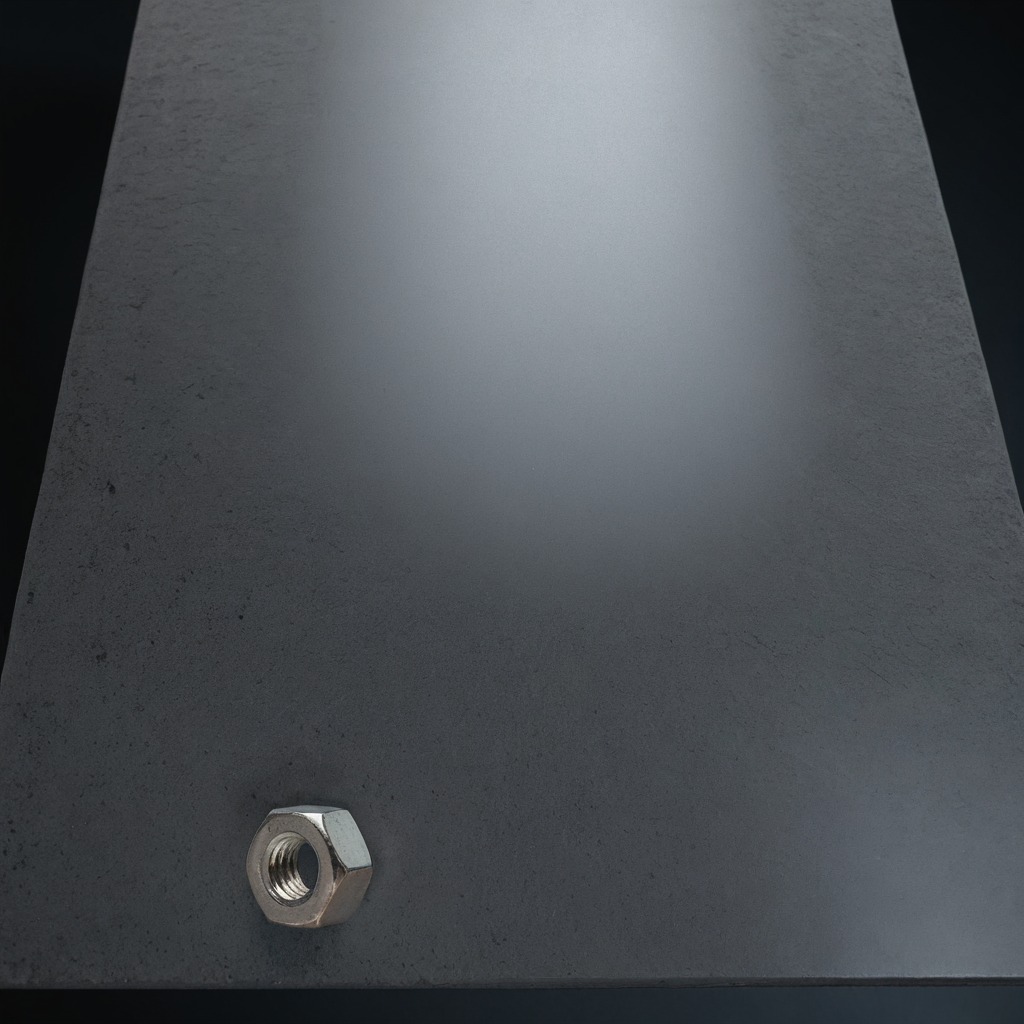
A metal nut is lying on the clean granite table inside a workshop at night.